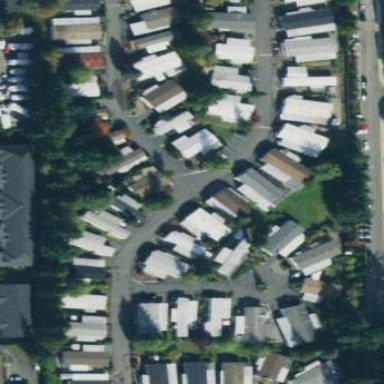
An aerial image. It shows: Residential area known as trailer park.